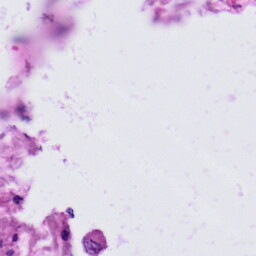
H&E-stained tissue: Skin